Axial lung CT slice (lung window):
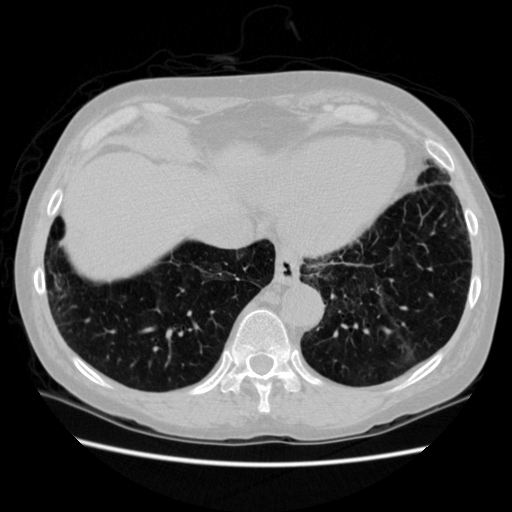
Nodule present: no